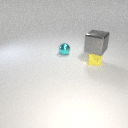
small cyan metal sphere behind small yellow rubber cube